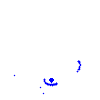
Particle: kaon